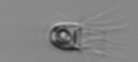
Label: Balanion